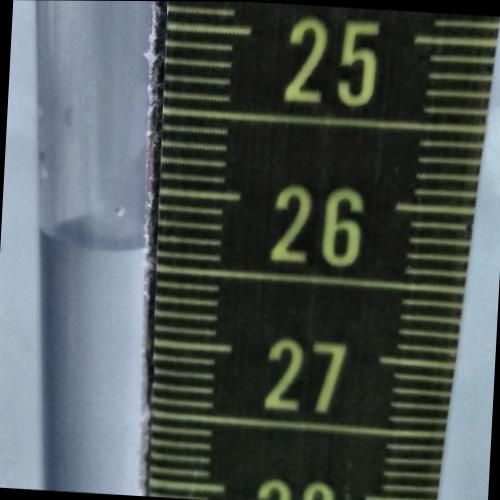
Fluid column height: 26.4 cm